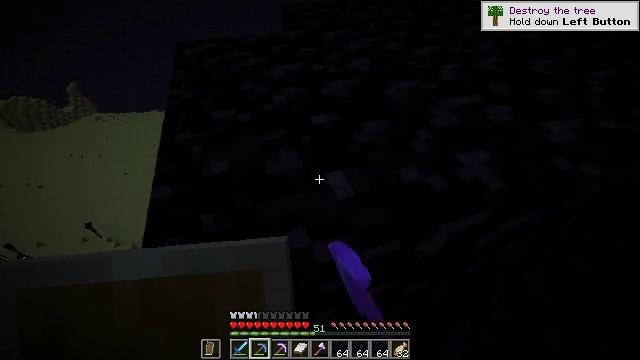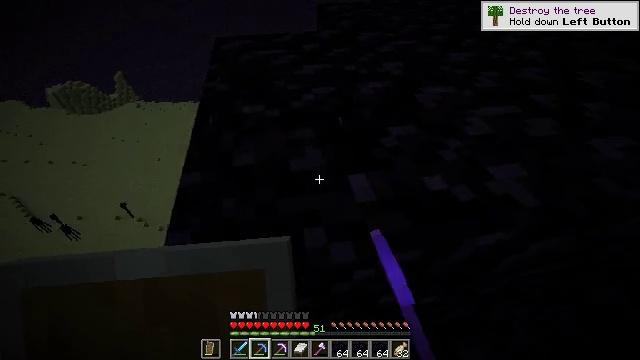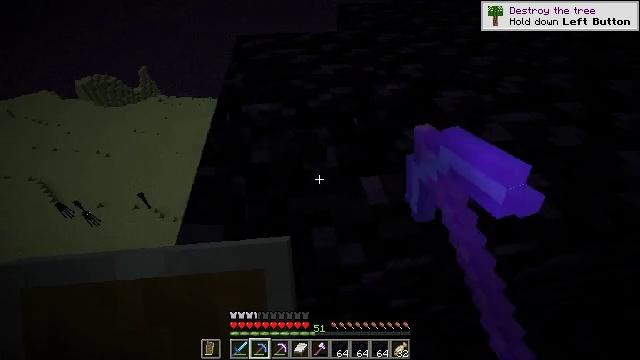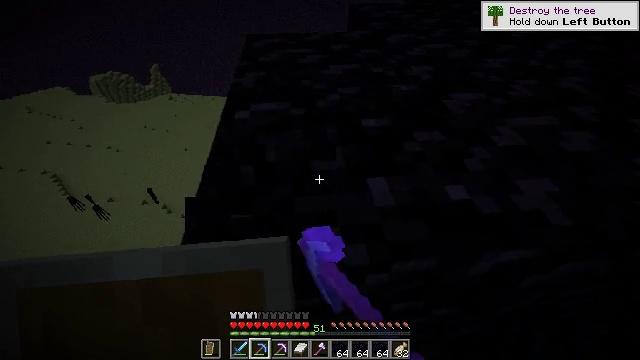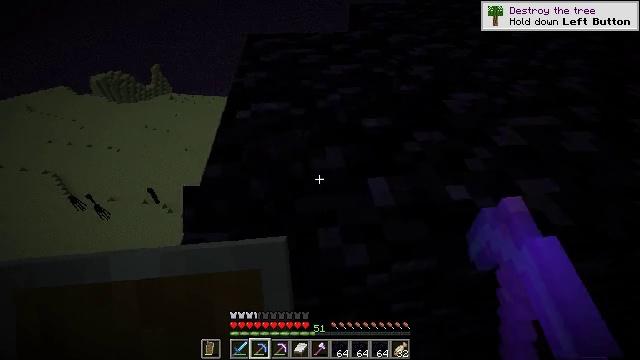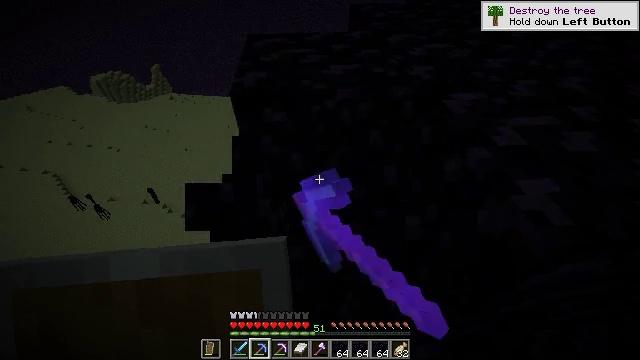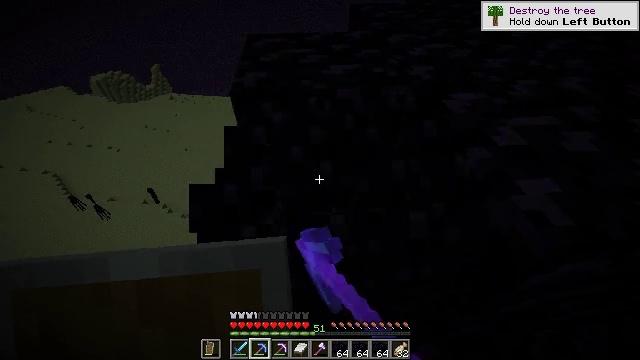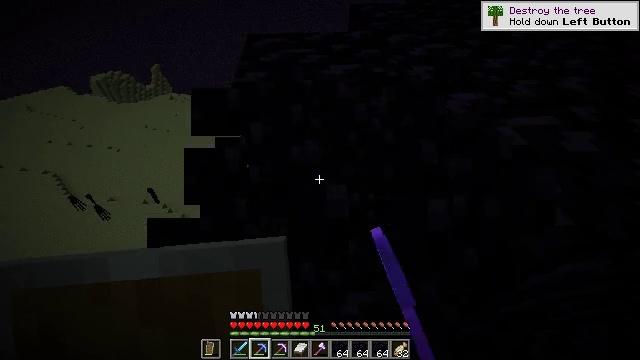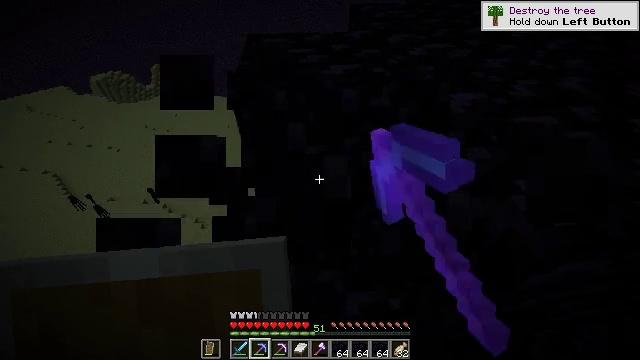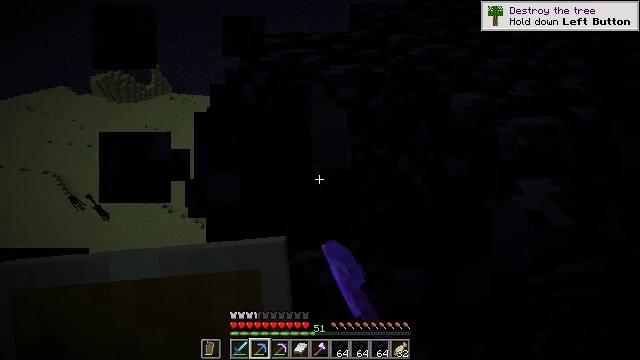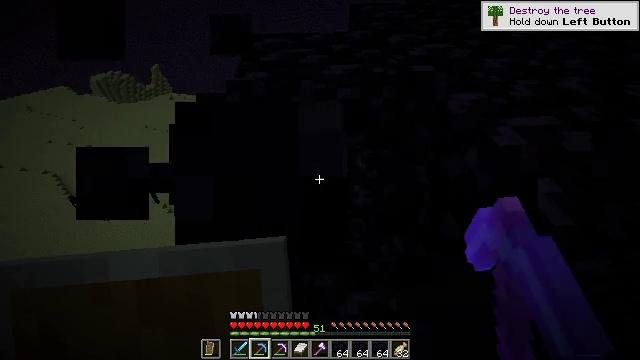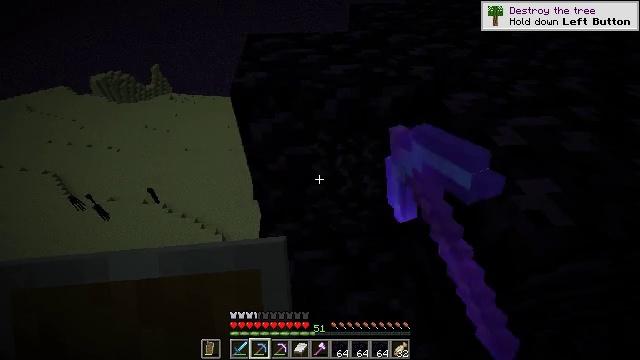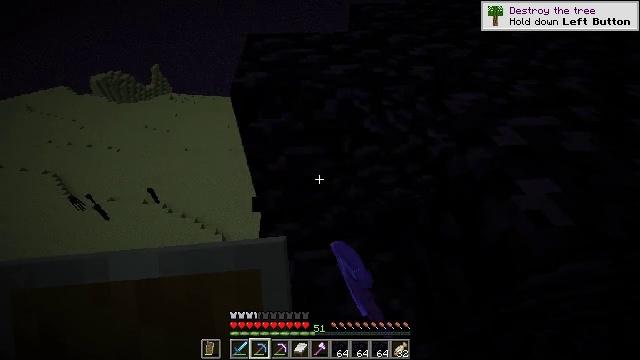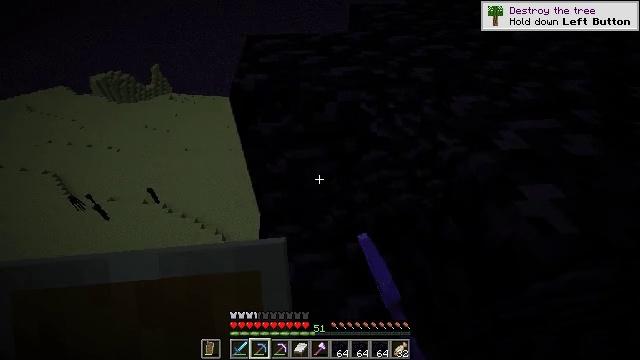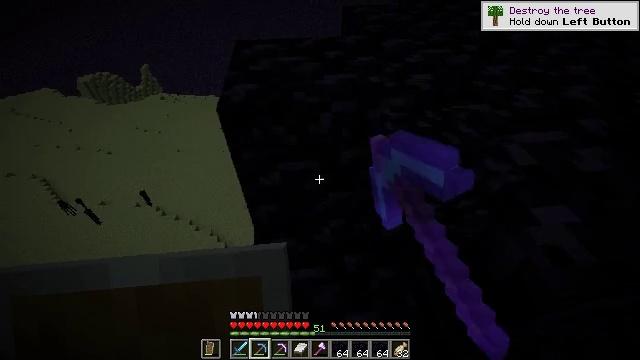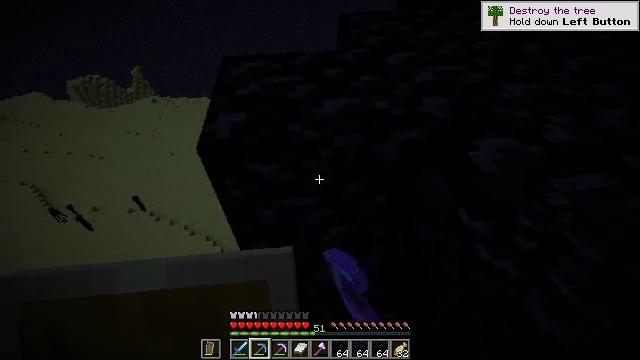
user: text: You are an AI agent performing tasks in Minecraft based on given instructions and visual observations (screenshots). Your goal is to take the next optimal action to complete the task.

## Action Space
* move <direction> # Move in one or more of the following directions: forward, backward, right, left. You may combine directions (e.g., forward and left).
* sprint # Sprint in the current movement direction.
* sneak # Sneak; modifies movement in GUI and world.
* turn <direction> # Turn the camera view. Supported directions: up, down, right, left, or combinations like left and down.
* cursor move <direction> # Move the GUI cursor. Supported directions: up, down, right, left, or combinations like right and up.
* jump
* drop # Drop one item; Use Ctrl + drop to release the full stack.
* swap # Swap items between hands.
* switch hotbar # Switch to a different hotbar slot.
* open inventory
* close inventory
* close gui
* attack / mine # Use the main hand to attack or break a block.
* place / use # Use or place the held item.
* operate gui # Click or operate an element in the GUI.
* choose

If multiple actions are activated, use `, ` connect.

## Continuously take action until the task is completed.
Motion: motion action
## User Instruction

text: Gather obsidian from a lava source.
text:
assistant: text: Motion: turn left, attack / mine
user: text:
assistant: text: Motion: turn left, attack / mine
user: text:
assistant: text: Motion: turn left, attack / mine
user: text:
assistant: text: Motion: attack / mine
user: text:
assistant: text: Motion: attack / mine
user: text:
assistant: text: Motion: attack / mine
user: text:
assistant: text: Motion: attack / mine
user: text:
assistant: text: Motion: attack / mine
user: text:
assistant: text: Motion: attack / mine
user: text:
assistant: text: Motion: attack / mine
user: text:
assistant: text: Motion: attack / mine
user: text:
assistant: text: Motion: attack / mine
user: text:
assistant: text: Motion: move forward, attack / mine
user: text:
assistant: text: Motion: move forward, turn right, attack / mine
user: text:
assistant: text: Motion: move forward, turn right, attack / mine
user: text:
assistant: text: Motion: move forward, attack / mine
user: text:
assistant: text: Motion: move forward, attack / mine
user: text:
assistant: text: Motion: move forward, attack / mine
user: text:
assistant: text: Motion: move forward, attack / mine
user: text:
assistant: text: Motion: attack / mine
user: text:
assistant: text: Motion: attack / mine
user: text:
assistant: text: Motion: attack / mine
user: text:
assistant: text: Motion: attack / mine
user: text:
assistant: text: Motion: turn right, attack / mine
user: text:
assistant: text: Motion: turn right, attack / mine
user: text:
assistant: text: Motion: attack / mine
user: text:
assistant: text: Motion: turn up, attack / mine
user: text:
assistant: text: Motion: turn up, attack / mine
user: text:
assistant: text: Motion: attack / mine
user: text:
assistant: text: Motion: attack / mine